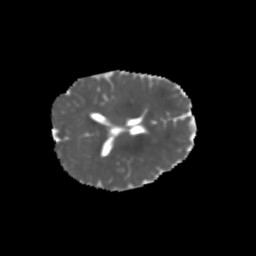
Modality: MD
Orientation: axial
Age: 6
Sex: male
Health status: healthy